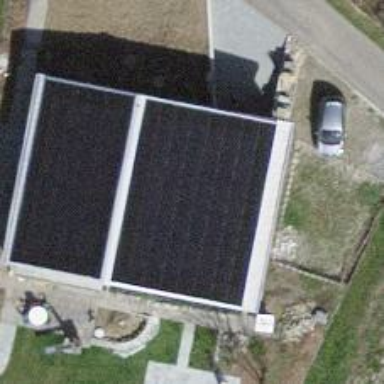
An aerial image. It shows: Solar power generator utilizing photovoltaic technology with solar photovoltaic panels.